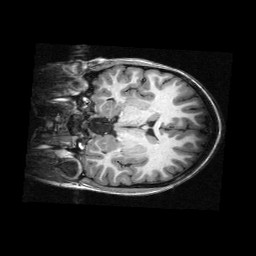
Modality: T1w
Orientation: coronal
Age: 14
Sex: female
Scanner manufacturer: siemens
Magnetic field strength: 3 T
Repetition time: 2.3 s
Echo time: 0.00336 s